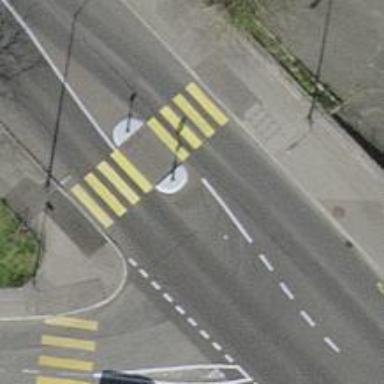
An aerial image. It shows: Marked road crossing with pedestrian island.